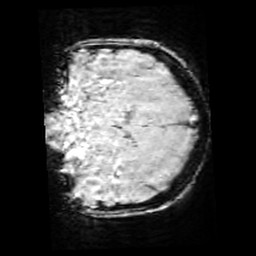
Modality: SWI
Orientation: coronal
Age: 9
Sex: female
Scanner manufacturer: siemens
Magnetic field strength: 3 T
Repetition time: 0.027 s
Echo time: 0.02 s